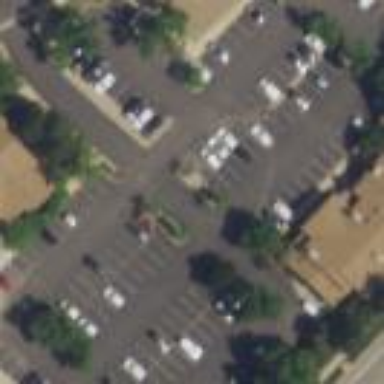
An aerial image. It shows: Parking aisle designated as service road.